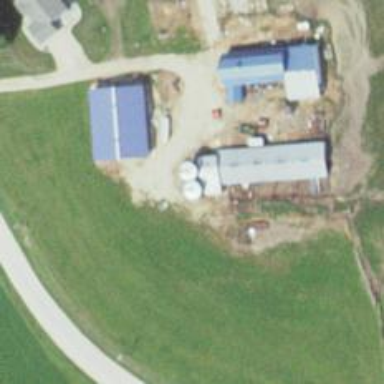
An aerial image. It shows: Silo.